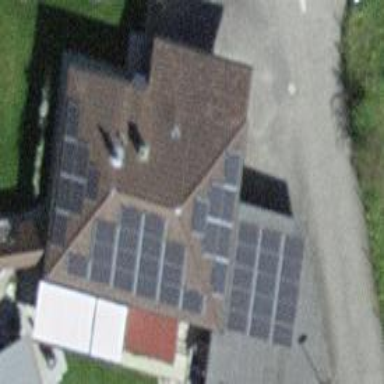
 consisting of solar photovoltaic panels."